Question: This is what I have in mind:

Can anyone point out some relevant resources?
Thanks.
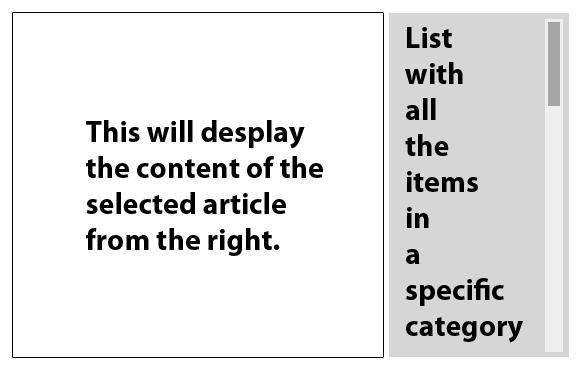
Answer: I would look into installing a module <URL> that would create a menu based on category or section and sit on the side of your articles. Some of the modules provide good features and options, and you can find them for 1.5-2.5.
This module is very flexible and would easily accomplish your goal: <URL>